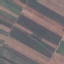
Land use / land cover class: AnnualCrop